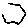
Label: hexagon